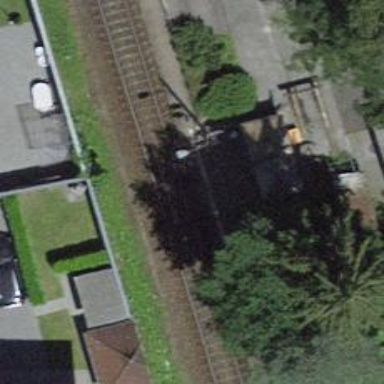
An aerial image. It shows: Railway halt.